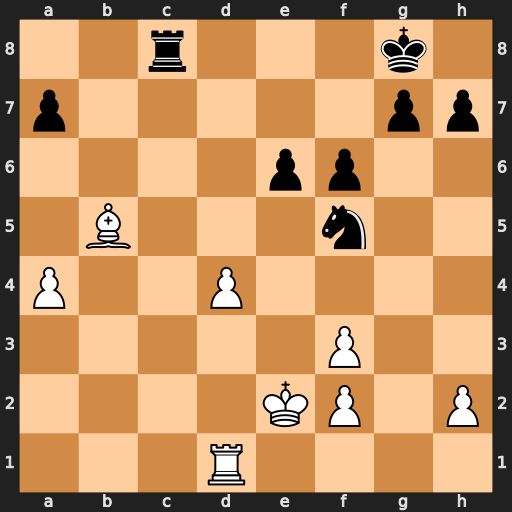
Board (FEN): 2r3k1/p5pp/4pp2/1B3n2/P2P4/5P2/4KP1P/3R4
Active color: w
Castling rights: -
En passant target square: -
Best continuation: Bd7 Rc2+ Kd3